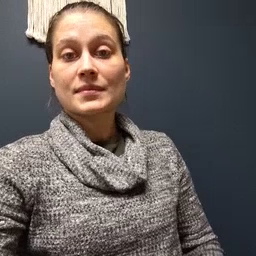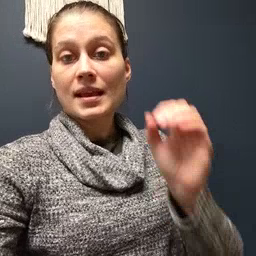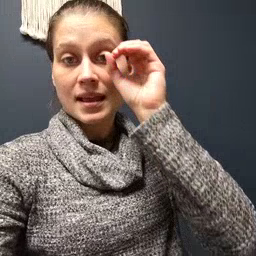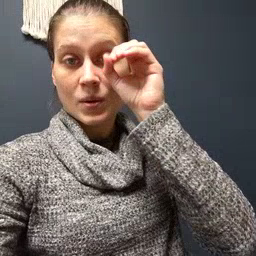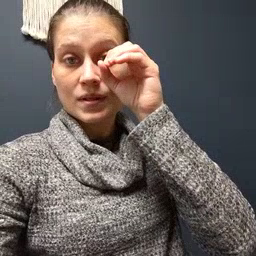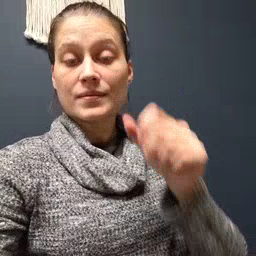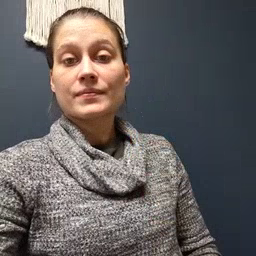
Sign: owl